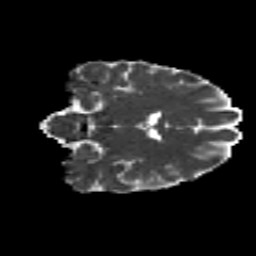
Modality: MD
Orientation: coronal
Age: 33
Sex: female
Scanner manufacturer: siemens
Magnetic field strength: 3 T
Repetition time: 8.8 s
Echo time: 0.085 s